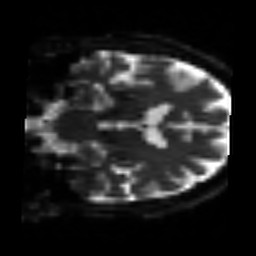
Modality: sbref
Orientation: coronal
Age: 64
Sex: male
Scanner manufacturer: siemens
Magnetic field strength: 3 T
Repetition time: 3.2 s
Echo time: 0.081 s